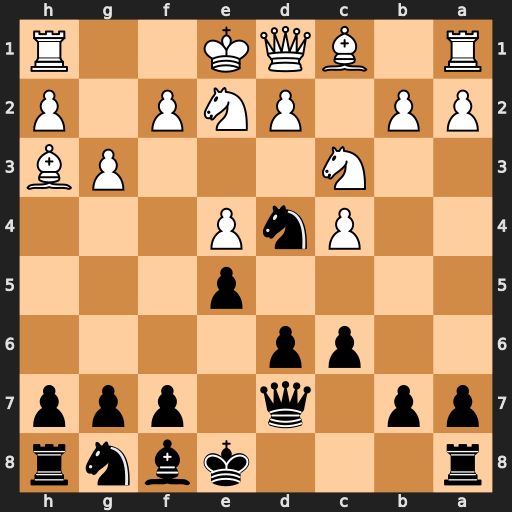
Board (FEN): r3kbnr/pp1q1ppp/2pp4/4p3/2PnP3/2N3PB/PP1PNP1P/R1BQK2R
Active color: b
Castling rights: KQkq
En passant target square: -
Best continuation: Nf3+ Kf1 Qxh3#